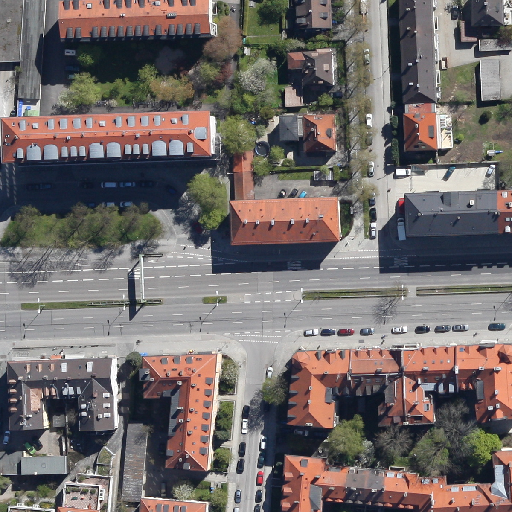
Referring expression: vehicle in the parking area